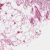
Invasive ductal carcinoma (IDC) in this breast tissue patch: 0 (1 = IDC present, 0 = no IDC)